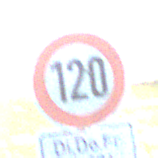
Verkehrszeichen: Geschwindigkeit120
Zusatzzeichen unten: ZeitangabenMitBeschraenkungAufWochentage3
Umgebung: Outdoor, Nature
Tageszeit: MorningAfternoon
Wetter: Clear
Licht: Natural
Jahreszeit: Winter
Kontrast: HighContrast